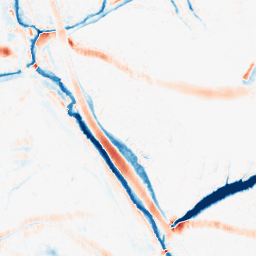
Category: morphological
Decomposition family: morphological_ellipse
Decomposition parameters: operation: average
width: 20
height: 10
Upsampling method: cubic_mitchell
Upsampling parameters: scale: 8
Upsampling scale: 8